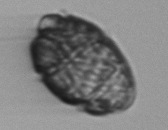
Label: Margalefidinium